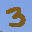
Label: 3